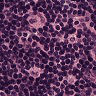
Metastatic tissue present: no